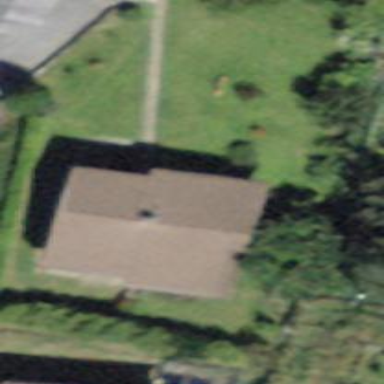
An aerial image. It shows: Gabled roofed house.